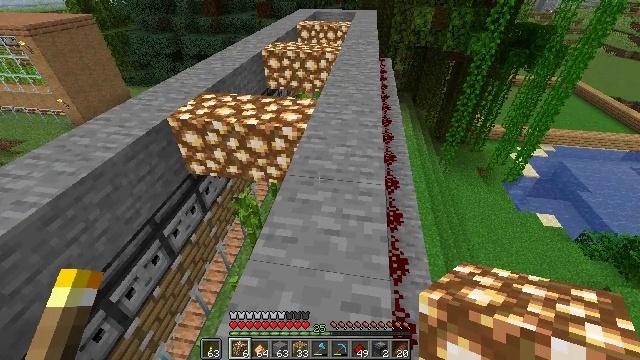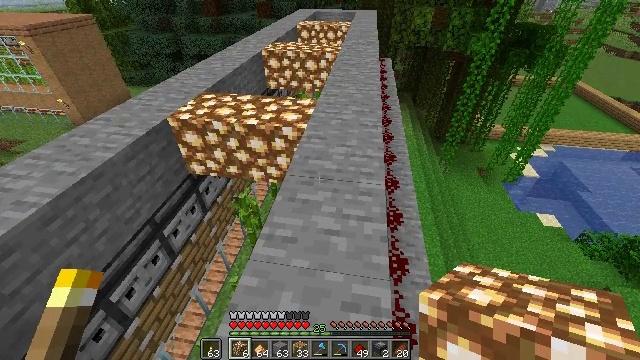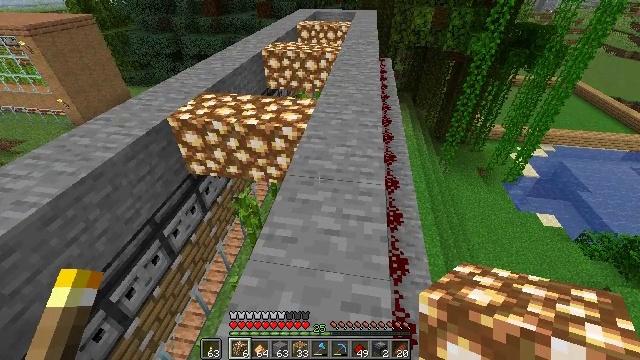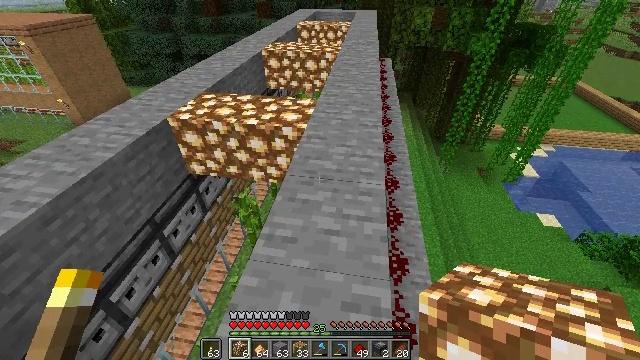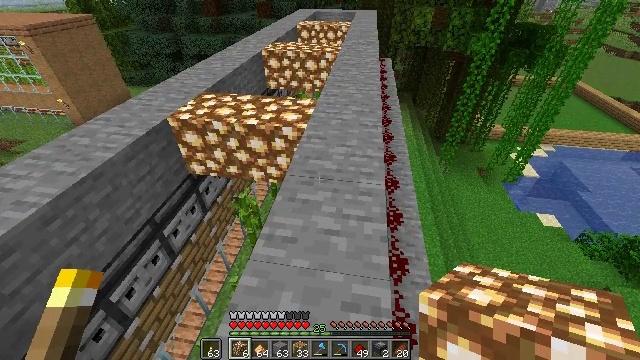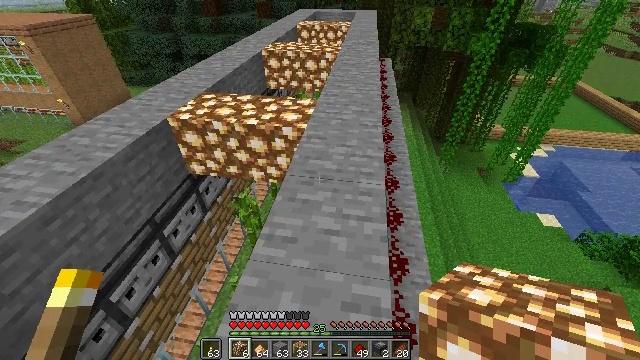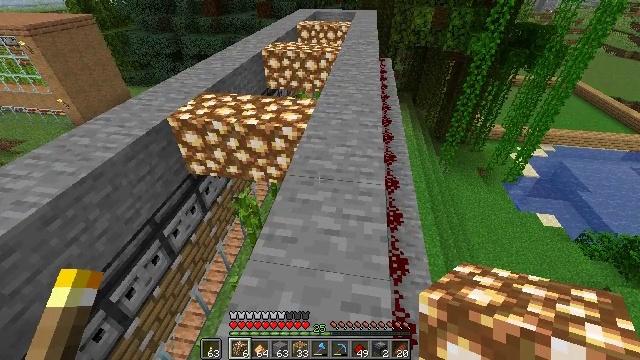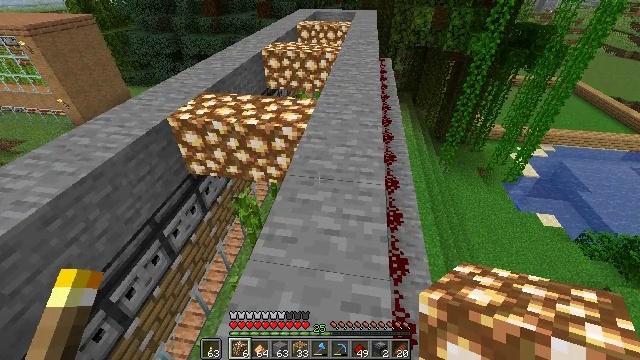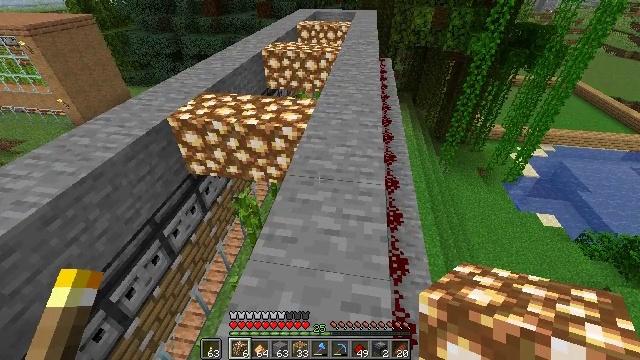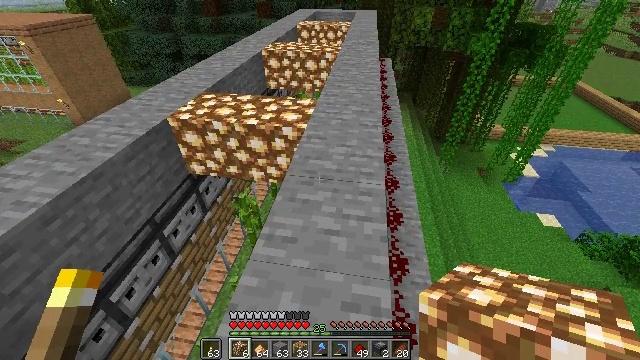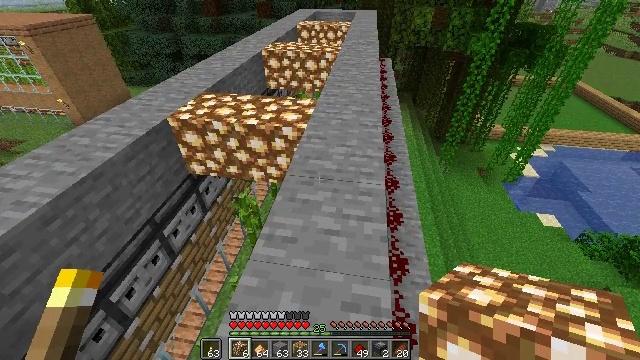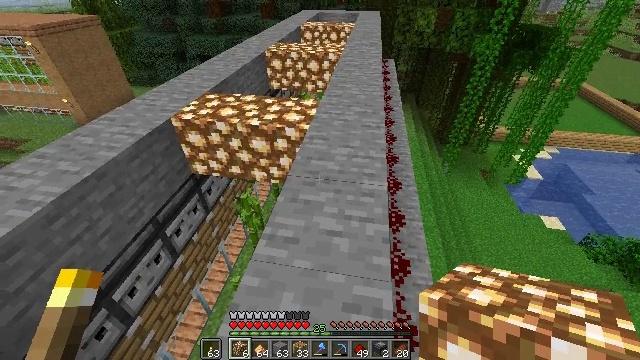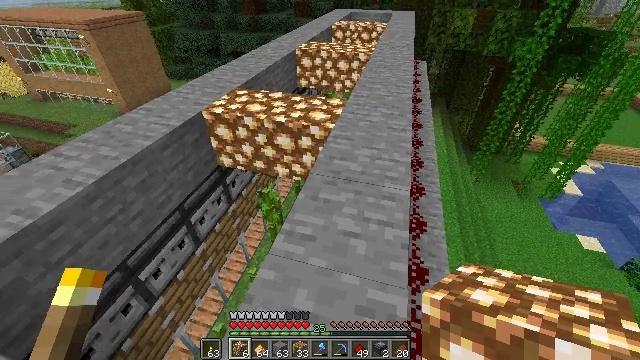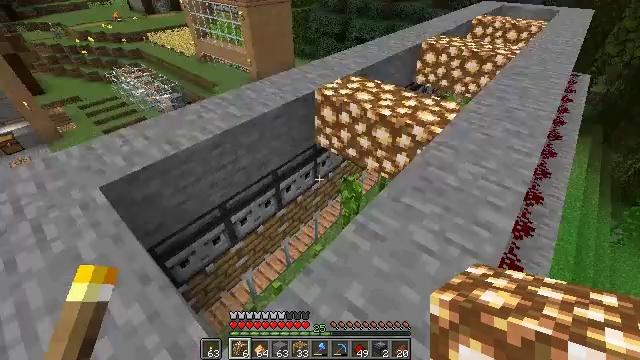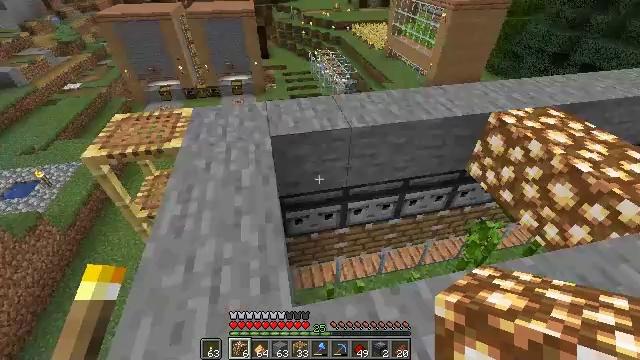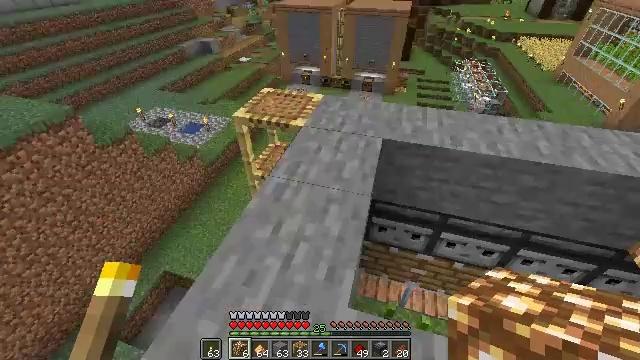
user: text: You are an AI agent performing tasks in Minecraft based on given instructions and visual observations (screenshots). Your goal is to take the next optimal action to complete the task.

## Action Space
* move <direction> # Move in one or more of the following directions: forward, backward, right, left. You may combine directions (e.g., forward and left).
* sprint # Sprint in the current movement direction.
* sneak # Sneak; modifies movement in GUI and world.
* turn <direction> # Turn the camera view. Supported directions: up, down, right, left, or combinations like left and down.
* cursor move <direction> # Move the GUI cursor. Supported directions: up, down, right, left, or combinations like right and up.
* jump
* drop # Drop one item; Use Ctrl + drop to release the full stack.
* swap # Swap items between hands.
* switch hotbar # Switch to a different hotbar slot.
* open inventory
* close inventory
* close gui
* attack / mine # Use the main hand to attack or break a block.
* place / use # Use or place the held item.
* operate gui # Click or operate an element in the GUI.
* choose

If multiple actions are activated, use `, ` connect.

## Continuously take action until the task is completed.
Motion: motion action
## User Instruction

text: Remove the black carpet from the surface.
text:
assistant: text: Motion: no_op
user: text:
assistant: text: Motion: no_op
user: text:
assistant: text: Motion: no_op
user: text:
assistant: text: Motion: no_op
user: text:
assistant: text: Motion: no_op
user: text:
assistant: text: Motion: no_op
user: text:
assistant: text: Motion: no_op
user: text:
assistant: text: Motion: no_op
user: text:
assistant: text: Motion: no_op
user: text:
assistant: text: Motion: no_op
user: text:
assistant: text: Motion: no_op
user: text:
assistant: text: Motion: turn left
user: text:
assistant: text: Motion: turn left and down
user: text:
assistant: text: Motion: turn left
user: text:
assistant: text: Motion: turn left
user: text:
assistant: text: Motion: turn left
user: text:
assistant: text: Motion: turn left
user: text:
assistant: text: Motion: no_op
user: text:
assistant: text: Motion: turn right and up
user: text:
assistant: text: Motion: no_op
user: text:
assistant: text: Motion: no_op
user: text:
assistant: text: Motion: turn right
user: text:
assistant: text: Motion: move forward, turn right
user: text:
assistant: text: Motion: move forward, turn right
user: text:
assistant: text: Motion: move forward, turn right
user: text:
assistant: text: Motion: move forward, turn right
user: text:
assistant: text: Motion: move forward, turn right
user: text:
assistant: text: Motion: move forward, turn right
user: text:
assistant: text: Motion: move forward, turn right
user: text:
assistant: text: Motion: move forward